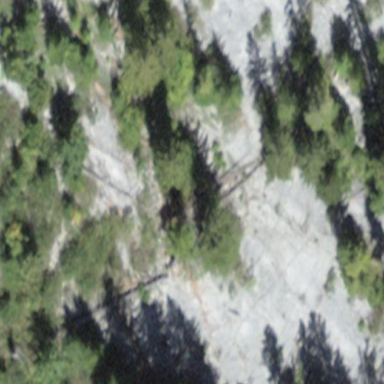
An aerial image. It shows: Natural scree.